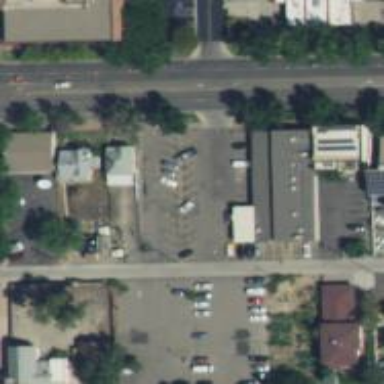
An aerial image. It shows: Parking space.